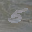
Label: 5